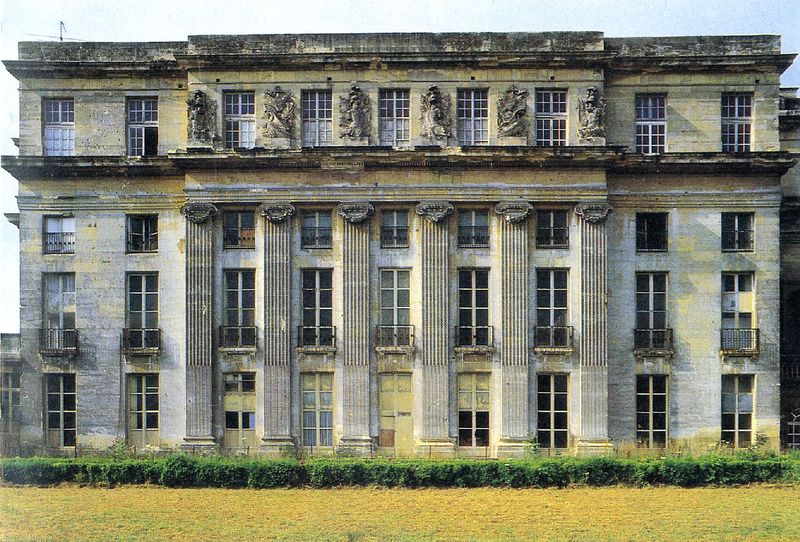
Titel: Schloss Bénouville
Künstler: Claude Nicolas Ledoux
Standort: Calvados, Schloss Bénouville (EU - F - Basse-Normandie)
Schlagwörter: gebäude, haus, ruine, wappen, lisene